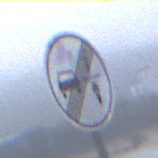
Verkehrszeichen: EndeVerbotUeberholenEinspurigeFahrzeuge
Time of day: MorningAfternoon
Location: Outdoor (Suburban)
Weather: Overcast
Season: NotSpecified
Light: Natural